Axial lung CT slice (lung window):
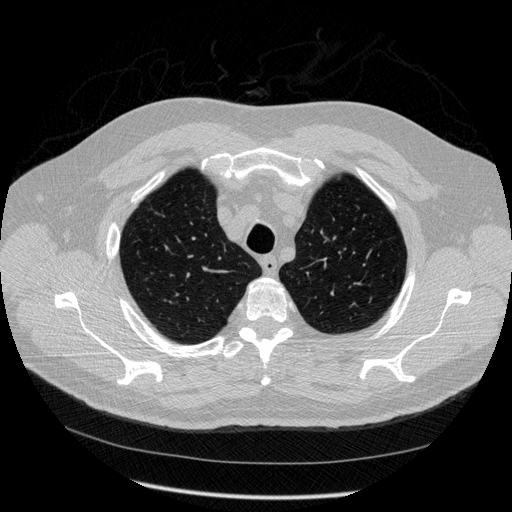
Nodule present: no